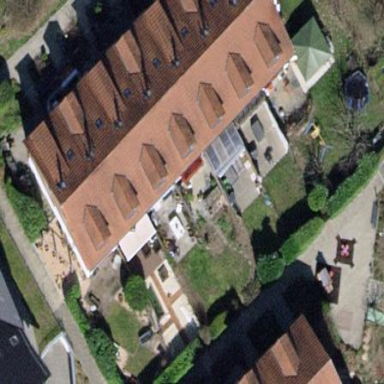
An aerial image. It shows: Terrace building with gabled roof.